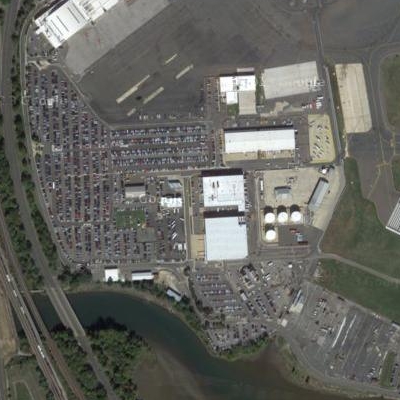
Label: Parking